Interaction volume radius: 10 \u00c5
Interaction volume height: 25 \u00c5
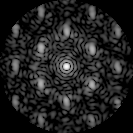
Disorder parameter: 0.5536